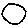
Label: circle